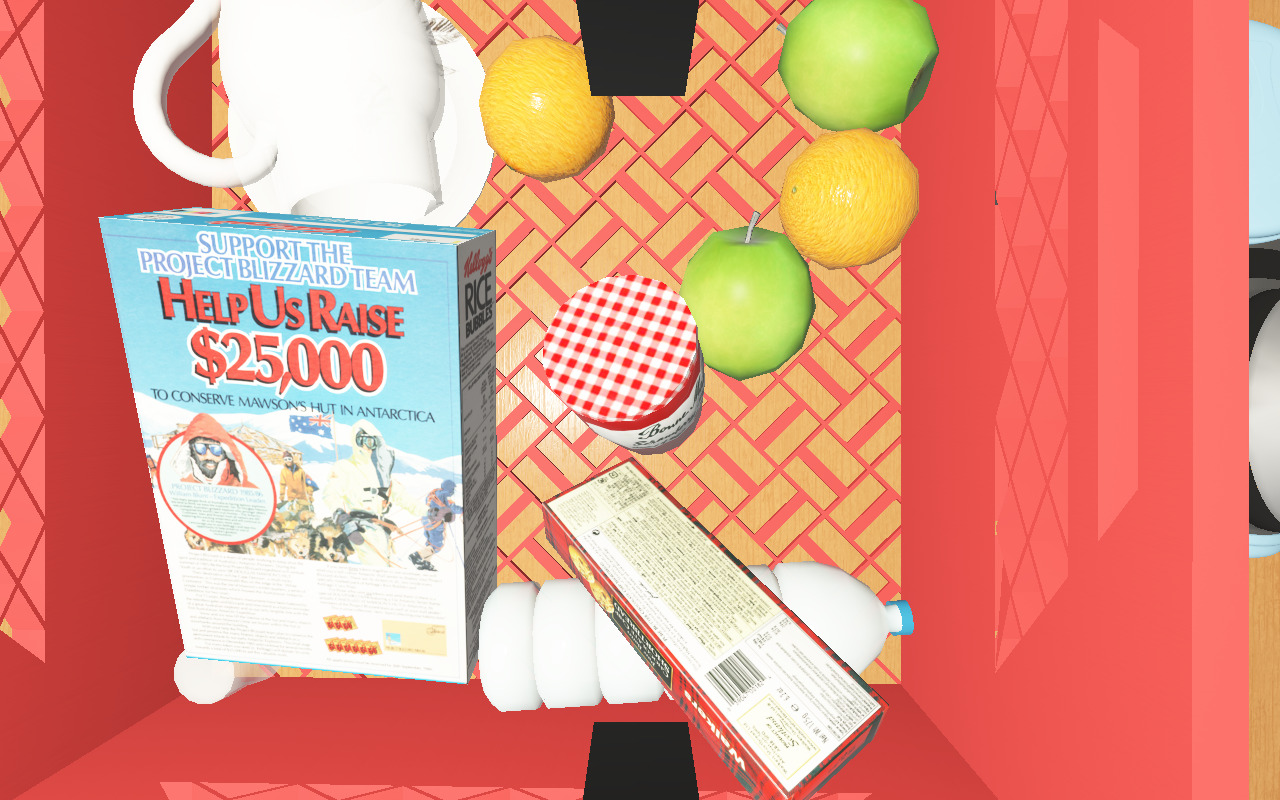
Objects in the scene:
water bottle
apple
apple
orange
glass
wineglass
cereal box
cereal box